Question: i know there is another question on the same example, but for different issue.
This is the code example:
'''
#include <stdio.h>
/* count digits, white space, others */
main()
{
int c, i, nwhite, nother;
int ndigit[10];
nwhite = nother = 0;
for (i = 0; i < 10; ++i)
ndigit[i] = 0;
while ((c = getchar()) != EOF)
if (c >= '0' && c <= '9')
++ndigit[c-'0'];
else if (c == ' ' || c == '
' || c == ' ')
++nwhite;
else
++nother;
printf("digits =");
for (i = 0; i < 10; ++i)
printf(" %d", ndigit[i]);
printf(", white space = %d, other = %d
", nwhite, nother);
}
'''
After I run is and execute the program with , I get: digits = 0 0 0 0 0 0 0 0 0 0, white space = 0, other = 0. From Xcode...
But in the book they say "The output of this program on itself is: digits = 9 3 0 0 0 0 0 0 0 1, white space = 123, other = 345"
Can you tell me whats going on please..tnx.
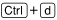
Answer: From the book;
> The output of this program on itself is
digits = 9 3 0 0 0 0 0 0 0 1, white space = 123, other = 345
Trying it with its own source as input;
'''
> gcc test.c
> ./a.out < test.c
digits = 9 3 0 0 0 0 0 0 0 1, white space = 125, other = 345
'''
Close, but I suspect the cut'n'paste from StackOverflow may account for the 2 extra white spaces :)